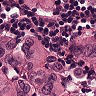
Metastatic tissue present: yes